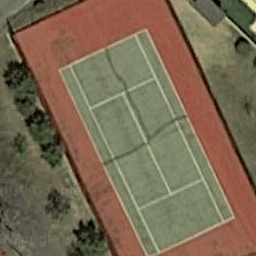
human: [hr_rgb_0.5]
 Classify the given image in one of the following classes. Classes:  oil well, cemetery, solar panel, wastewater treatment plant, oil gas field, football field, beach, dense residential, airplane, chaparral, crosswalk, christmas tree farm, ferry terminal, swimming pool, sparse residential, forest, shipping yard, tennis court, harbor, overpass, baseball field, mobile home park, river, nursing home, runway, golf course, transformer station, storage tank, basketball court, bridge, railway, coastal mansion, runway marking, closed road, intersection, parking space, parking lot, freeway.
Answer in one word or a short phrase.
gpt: tennis court